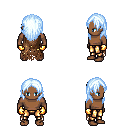
a pixel art fantasy rpg character, male body template, human, dark skin, brown tattered cape, gold greaves, white cyan long hairstyle, gold gloves, four views (front, back, left, right), 2x2 character sprite sheet, small pixel art, hard edges, no anti-aliasing